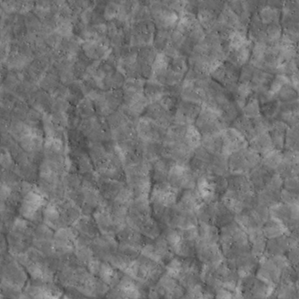
Label: non_frost